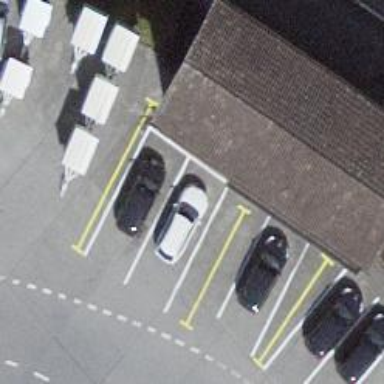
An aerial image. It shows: Parking area with surface.